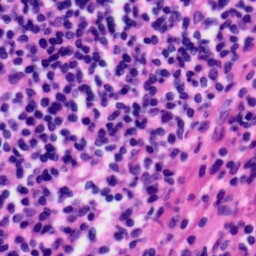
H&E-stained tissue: Tonsil